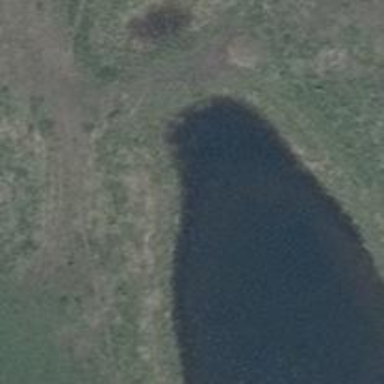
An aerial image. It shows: Pond surrounded by natural water.